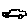
Label: car